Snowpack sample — Snodgrass Mountain, Crested Butte, Colorado (2/4/25, 12:06 PM MST)
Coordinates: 38.923, -106.968
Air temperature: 35 °F
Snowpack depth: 80 cm
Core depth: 50 cm
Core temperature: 30.2 °F
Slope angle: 14°, slope face: 78°
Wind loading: low
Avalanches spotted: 0
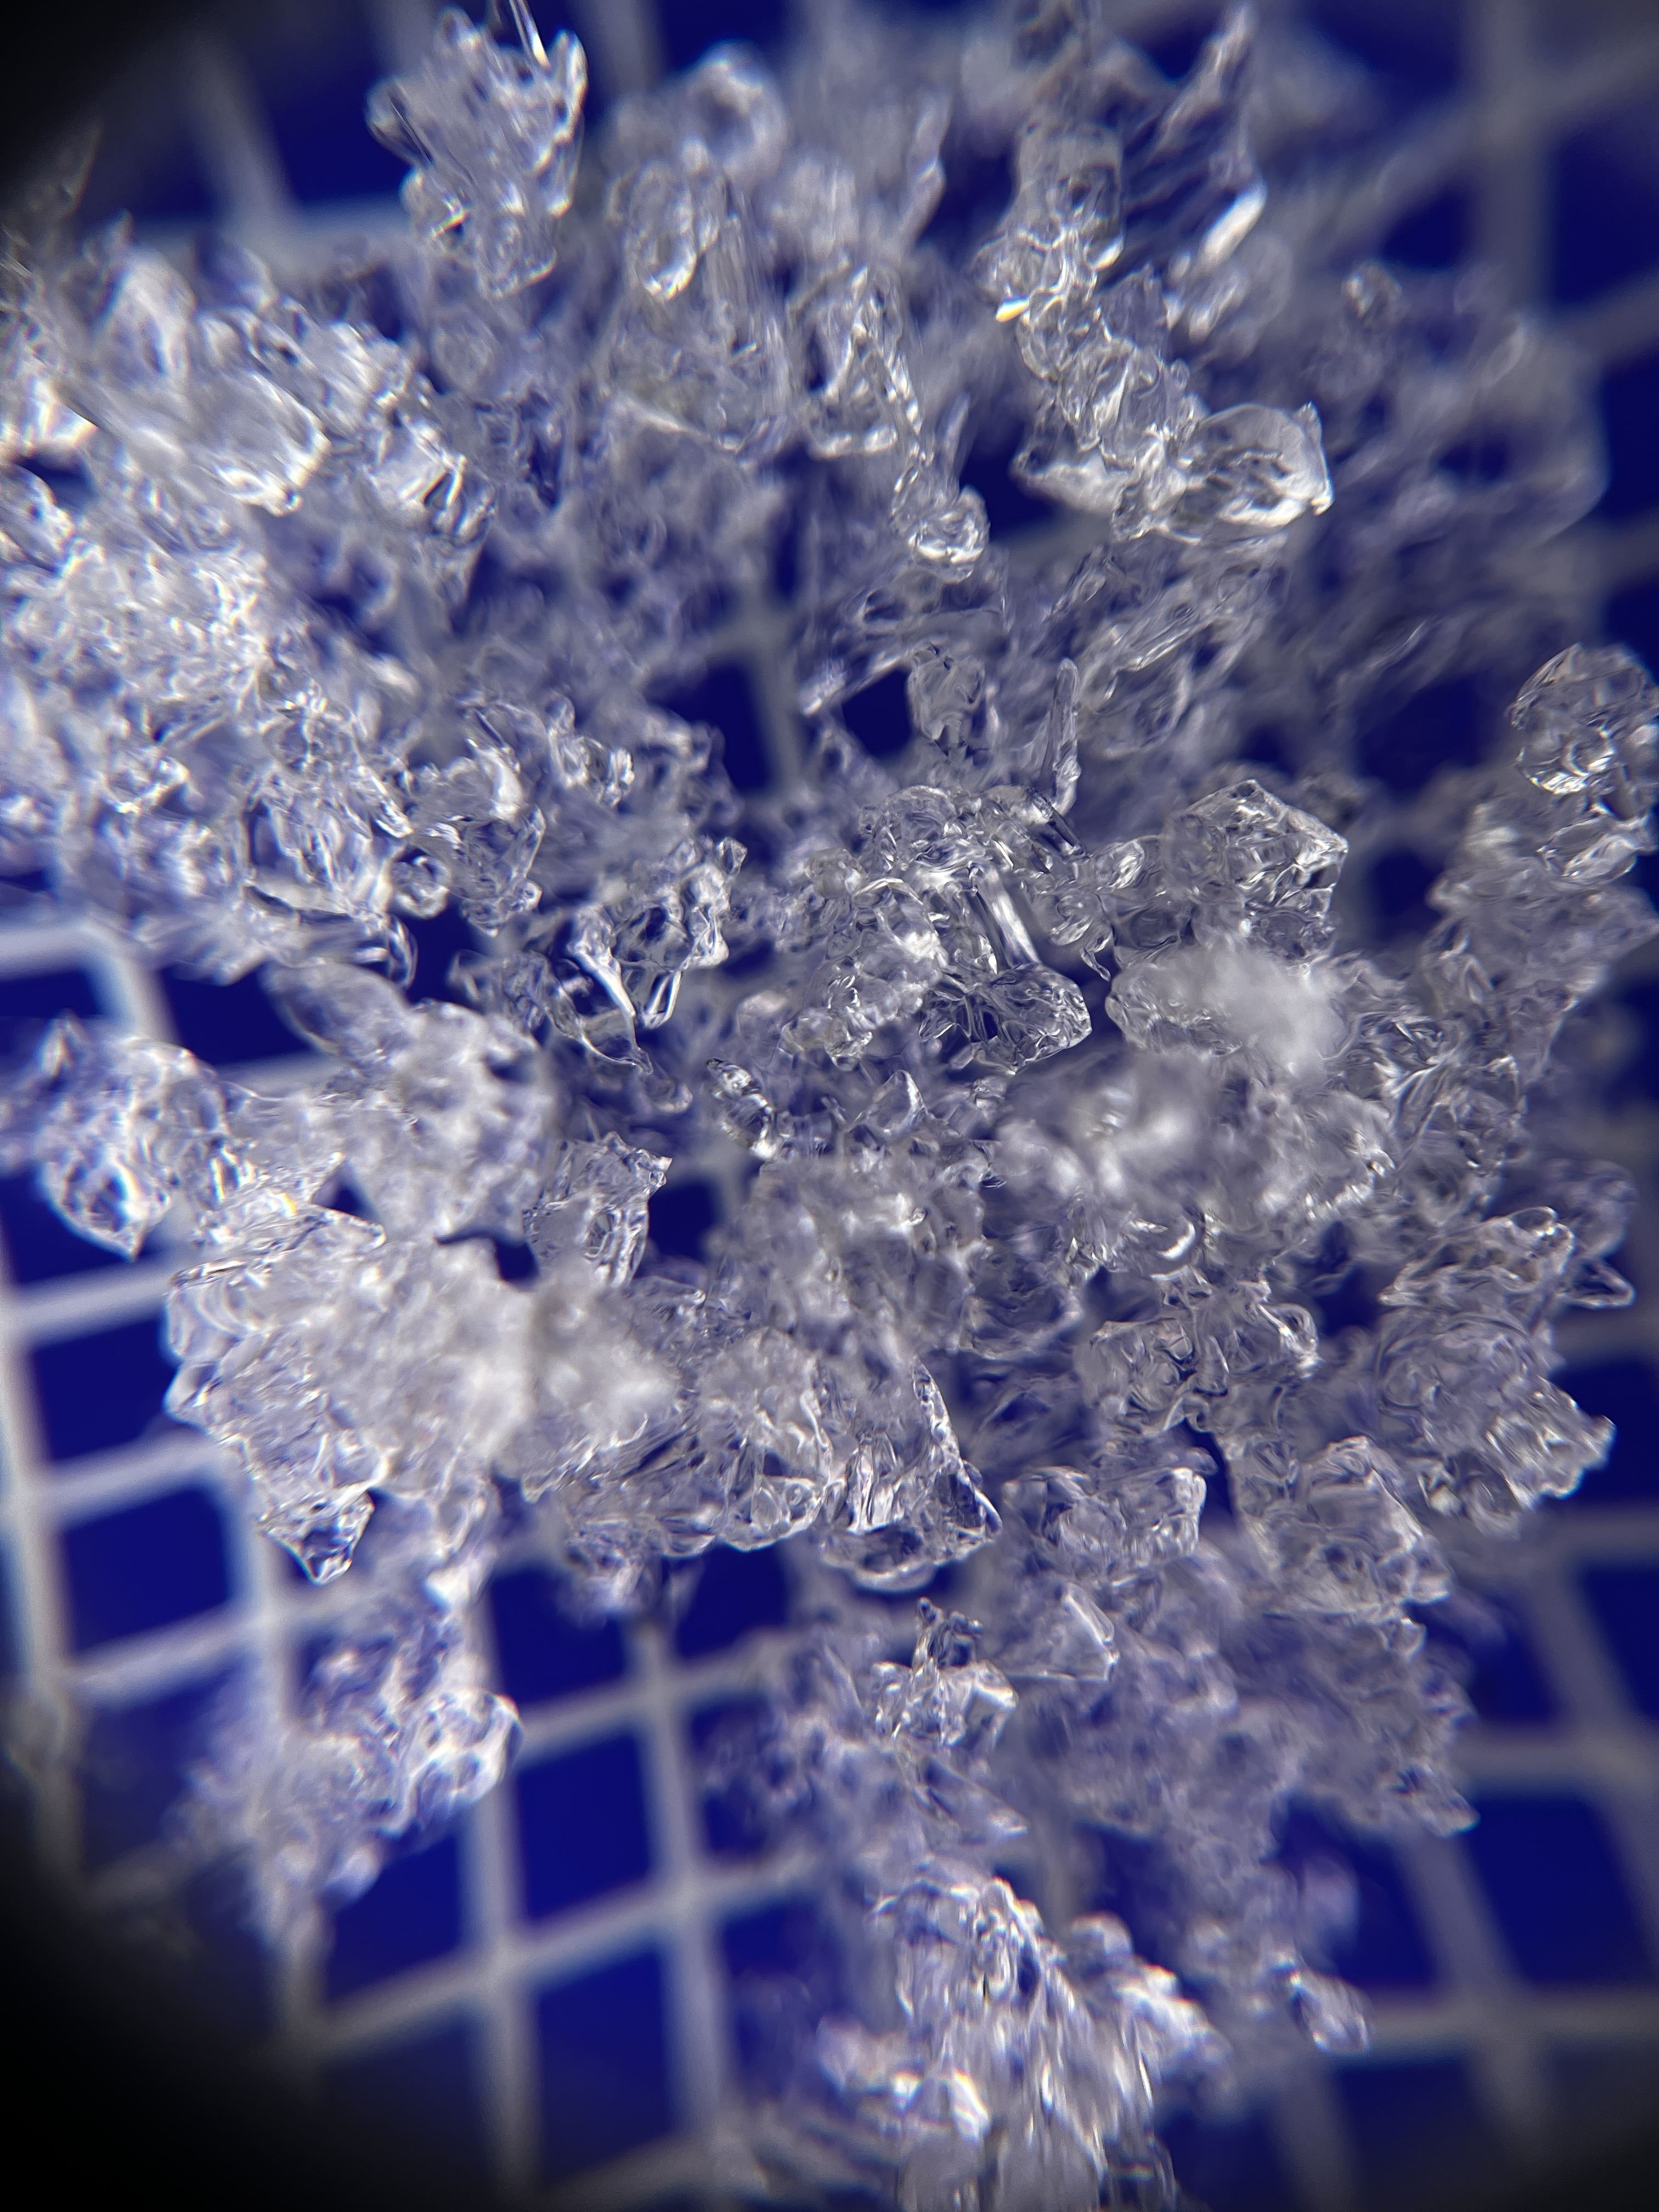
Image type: magnified_profile
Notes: No avalanches nearby, unusually warm weather for the last month reported by residents, Collected 25 yards from treeline